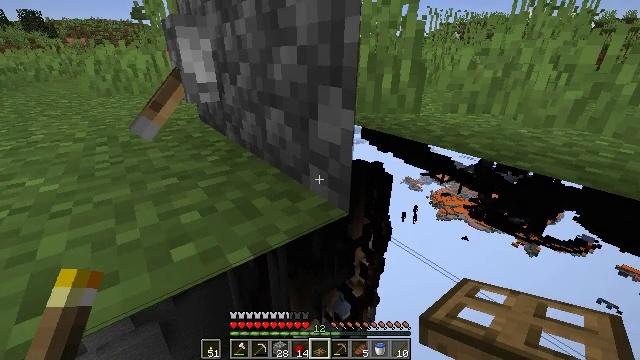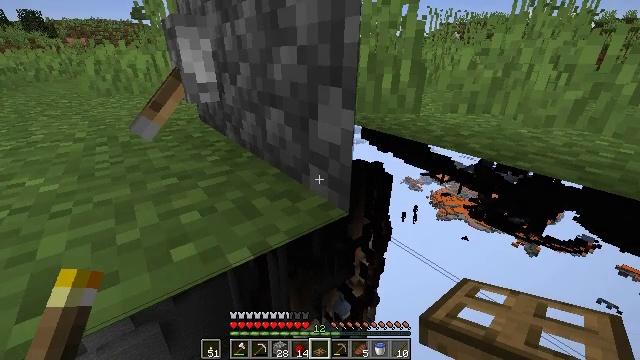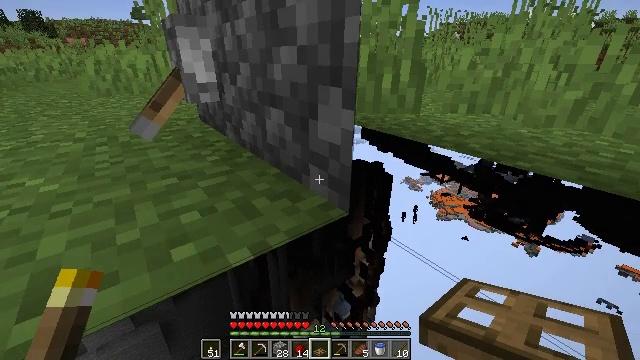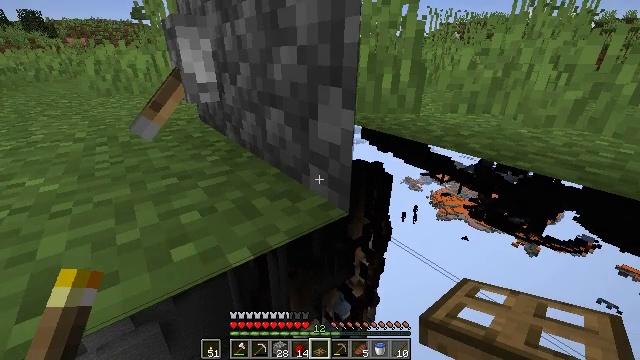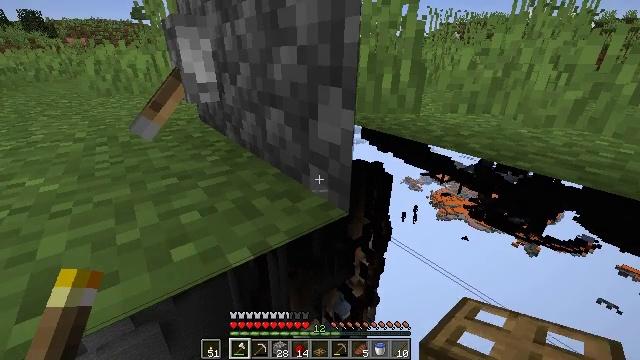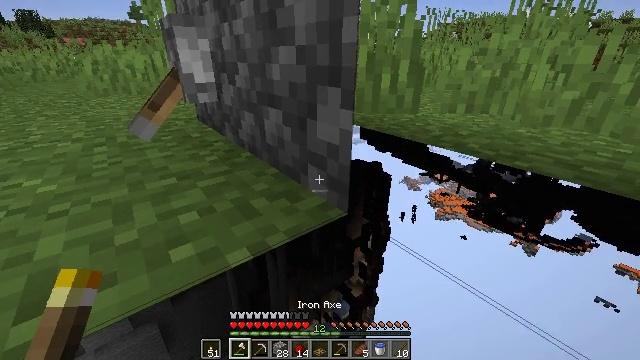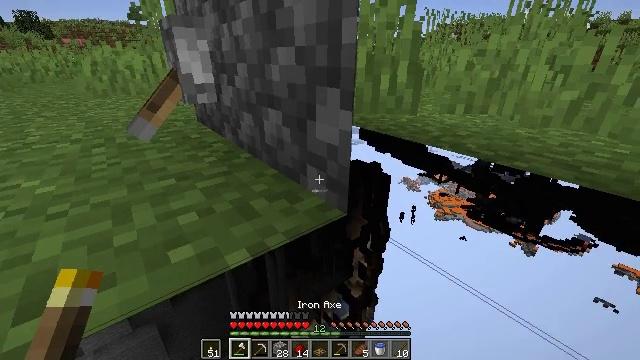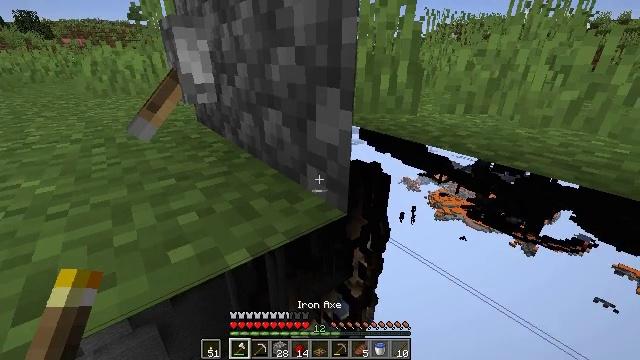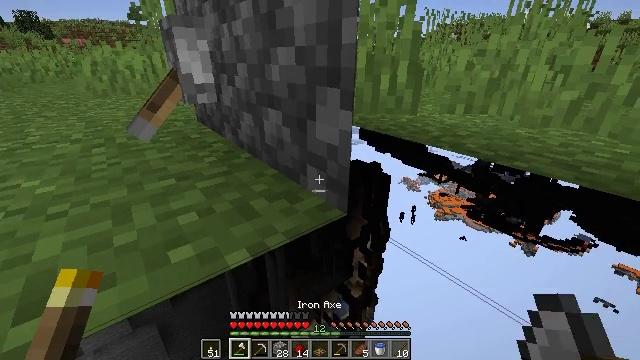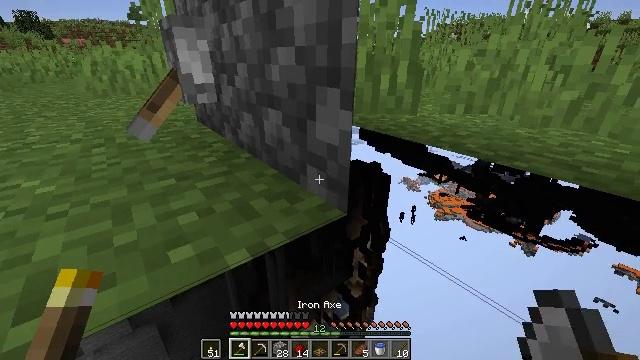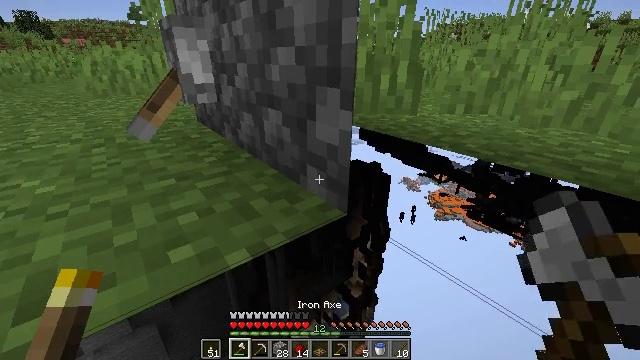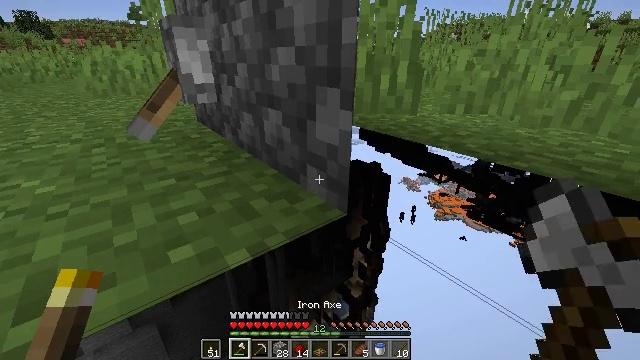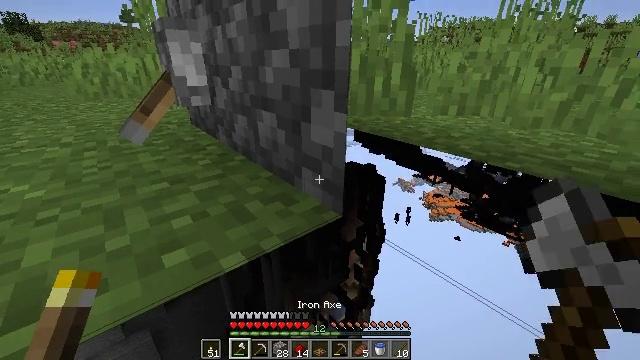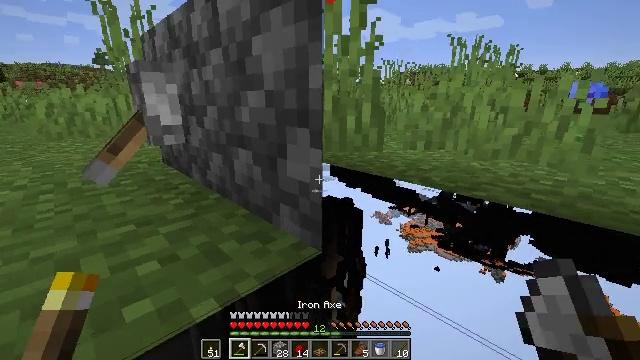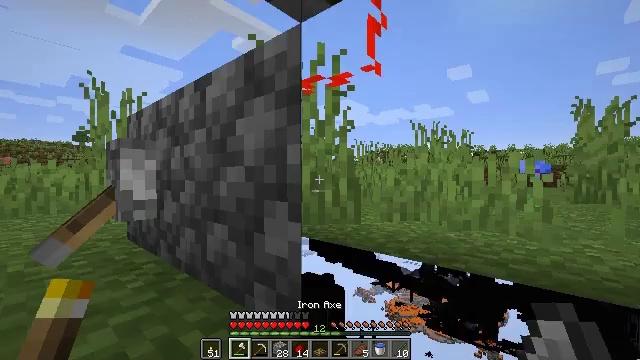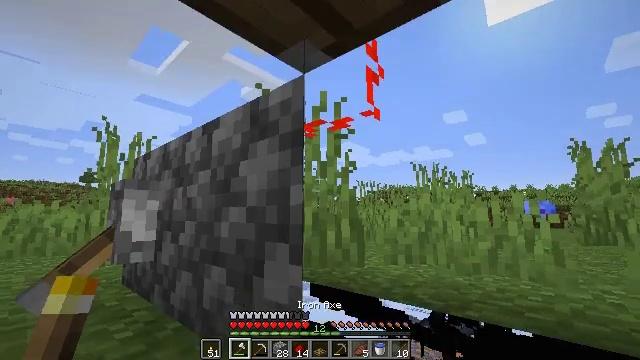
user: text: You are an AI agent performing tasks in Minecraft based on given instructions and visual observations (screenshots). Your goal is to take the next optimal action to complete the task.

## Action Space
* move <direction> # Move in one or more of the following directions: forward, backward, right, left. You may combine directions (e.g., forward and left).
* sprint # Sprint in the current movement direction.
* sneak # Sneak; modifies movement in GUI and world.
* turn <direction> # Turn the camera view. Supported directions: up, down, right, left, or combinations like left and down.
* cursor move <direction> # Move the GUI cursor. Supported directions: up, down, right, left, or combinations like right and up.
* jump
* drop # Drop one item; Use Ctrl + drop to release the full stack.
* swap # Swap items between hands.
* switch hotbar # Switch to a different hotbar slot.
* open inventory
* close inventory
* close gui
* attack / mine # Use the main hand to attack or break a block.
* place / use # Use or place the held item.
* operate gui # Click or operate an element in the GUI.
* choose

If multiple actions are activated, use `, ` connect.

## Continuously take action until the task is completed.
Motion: motion action
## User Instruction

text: Gather the composter from your farm.
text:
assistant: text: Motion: no_op
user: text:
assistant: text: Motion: no_op
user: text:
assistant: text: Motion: no_op
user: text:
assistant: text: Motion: switch to hotbar 1
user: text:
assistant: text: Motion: switch to hotbar 1
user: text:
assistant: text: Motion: switch to hotbar 1
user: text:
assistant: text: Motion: switch to hotbar 1
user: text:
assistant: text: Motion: no_op
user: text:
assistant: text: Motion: no_op
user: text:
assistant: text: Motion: no_op
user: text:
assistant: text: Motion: no_op
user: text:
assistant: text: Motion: turn right
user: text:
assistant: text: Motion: turn right and up
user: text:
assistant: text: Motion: turn right and up
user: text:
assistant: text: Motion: turn up
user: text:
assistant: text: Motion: turn up
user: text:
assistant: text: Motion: no_op
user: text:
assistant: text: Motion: no_op
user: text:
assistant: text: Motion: no_op
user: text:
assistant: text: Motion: no_op
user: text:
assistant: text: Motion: no_op
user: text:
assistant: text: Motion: no_op
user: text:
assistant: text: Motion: no_op
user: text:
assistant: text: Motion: turn down
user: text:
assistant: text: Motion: turn down
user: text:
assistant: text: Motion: turn right and down
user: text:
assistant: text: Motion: attack / mine
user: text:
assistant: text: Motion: turn up, attack / mine
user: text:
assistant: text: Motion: turn left and up, attack / mine
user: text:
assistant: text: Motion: turn left and up, attack / mine